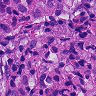
Metastatic tissue present: yes